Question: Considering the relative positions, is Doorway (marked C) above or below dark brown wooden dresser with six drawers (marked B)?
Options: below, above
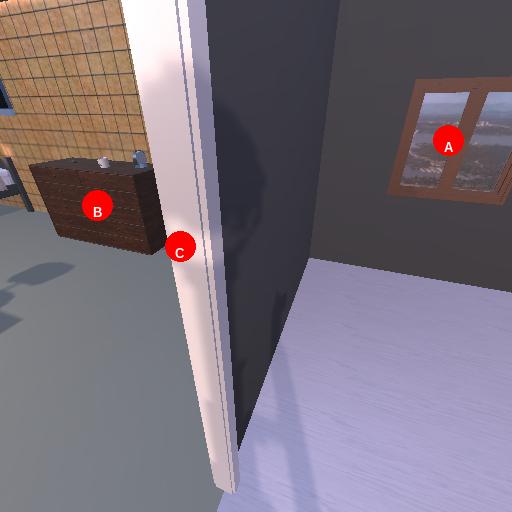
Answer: below